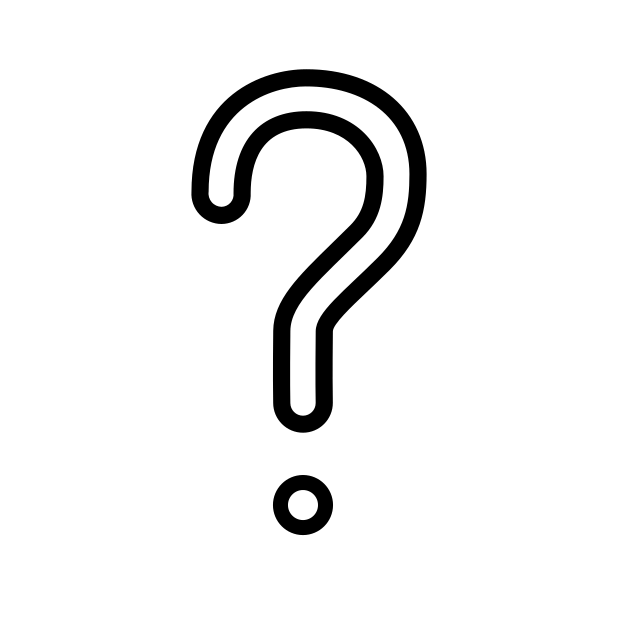
Emoji: ❔
Name: white question mark ornament
Unicode: 0x2754